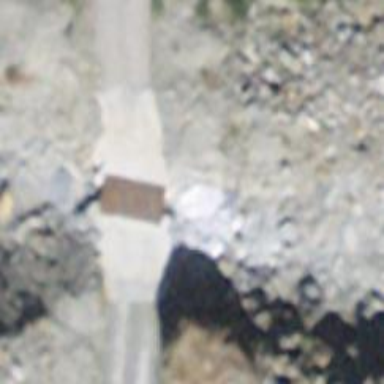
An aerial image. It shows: Metal bridge over track.